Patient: sex F, age 41
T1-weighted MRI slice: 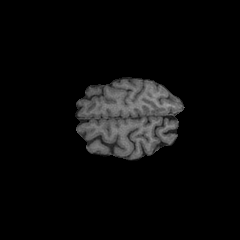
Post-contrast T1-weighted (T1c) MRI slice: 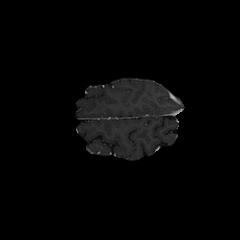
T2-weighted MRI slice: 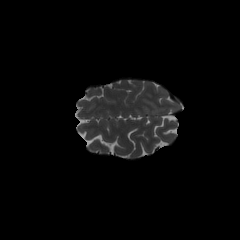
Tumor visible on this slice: no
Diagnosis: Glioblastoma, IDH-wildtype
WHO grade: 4